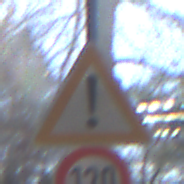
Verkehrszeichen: Gefahrenstelle
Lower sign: Geschwindigkeit120
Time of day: MorningAfternoon
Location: Outdoor (Nature)
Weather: Clear
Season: Winter
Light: Natural